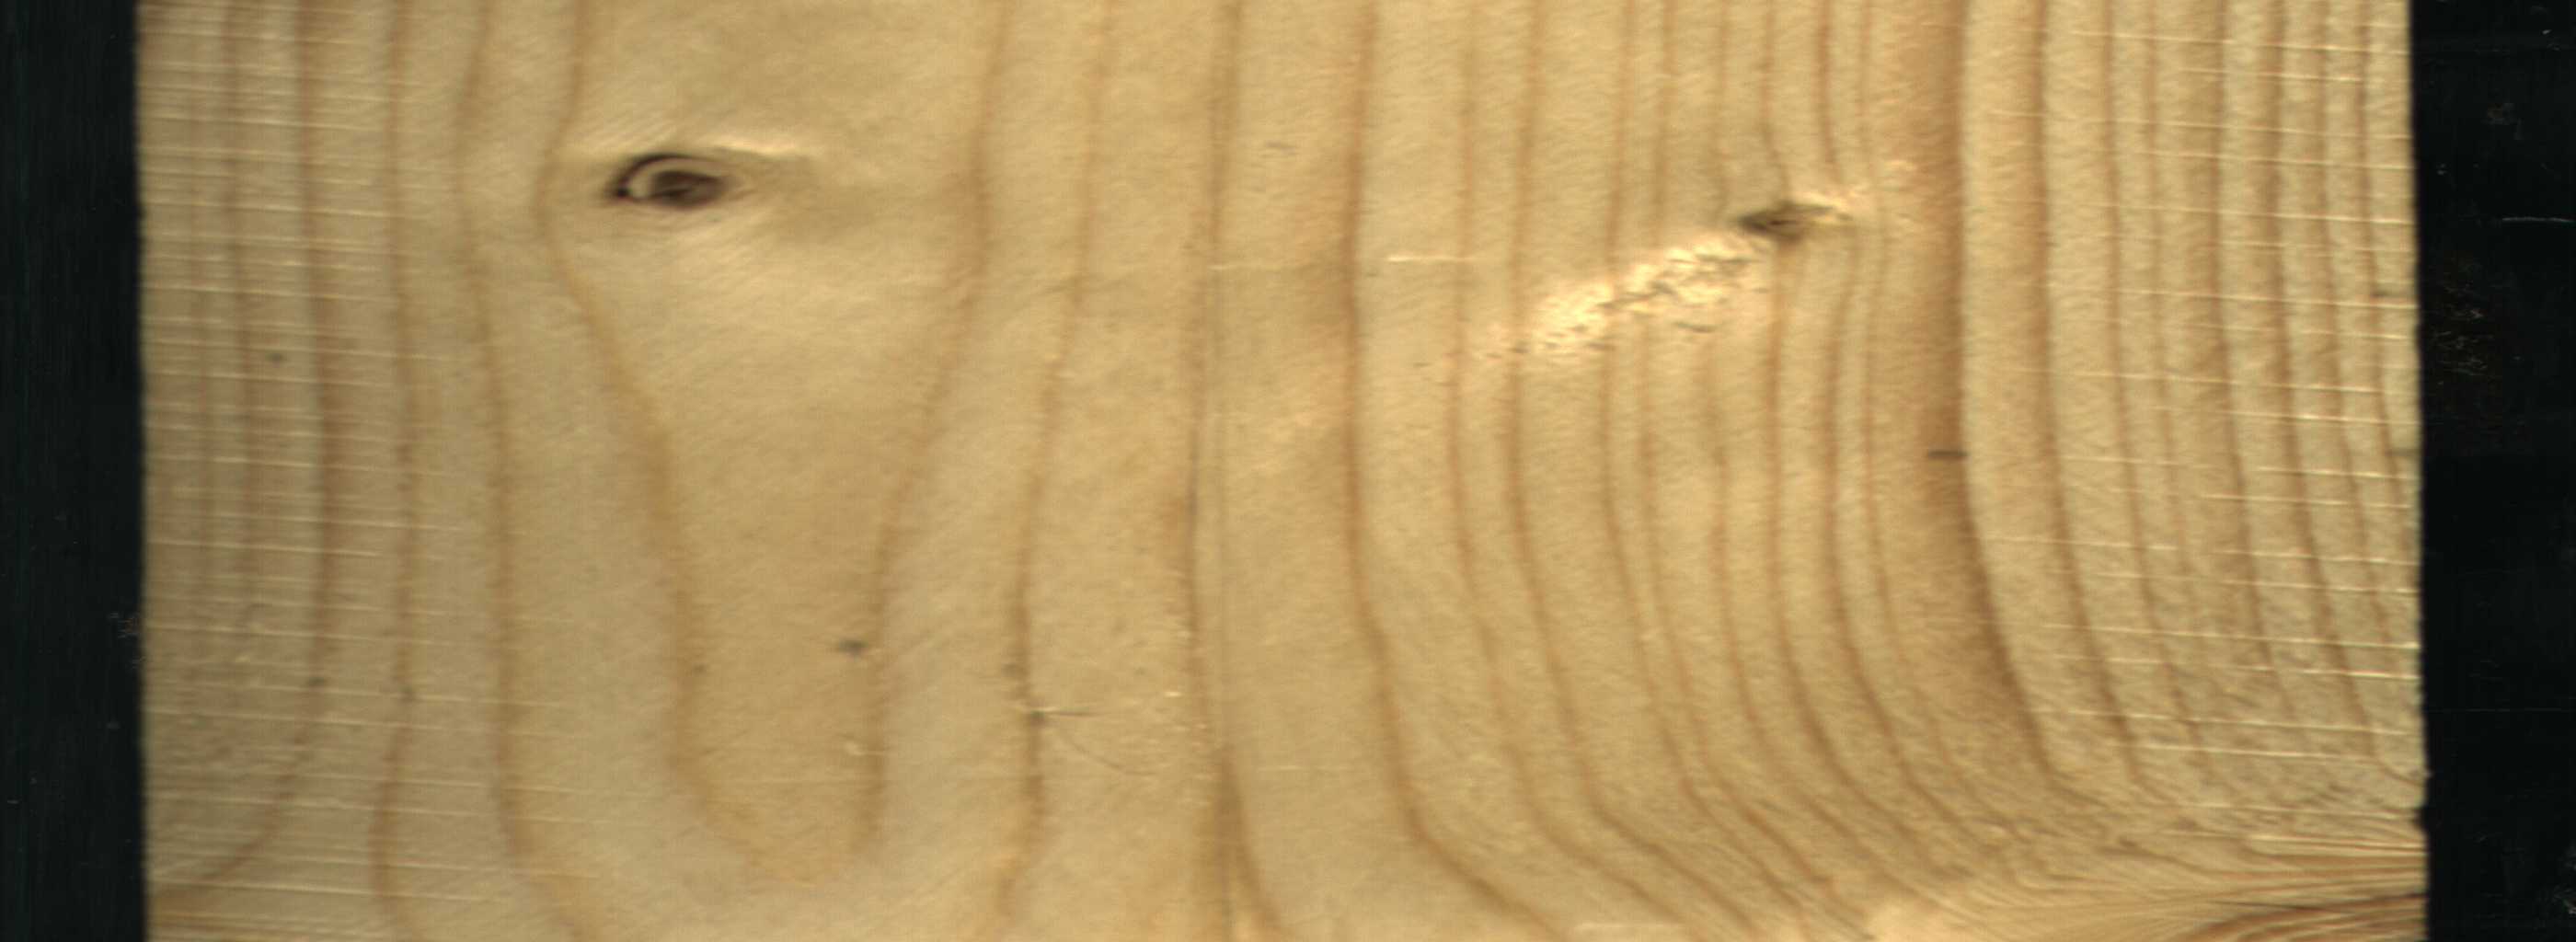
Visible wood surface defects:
knot_with_crack
knot_with_crack
Live_Knot